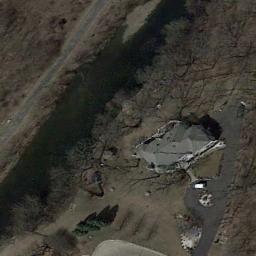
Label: sparse_residential